Interaction volume radius: 10 \u00c5
Interaction volume height: 15 \u00c5
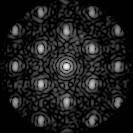
Disorder parameter: 0.2953